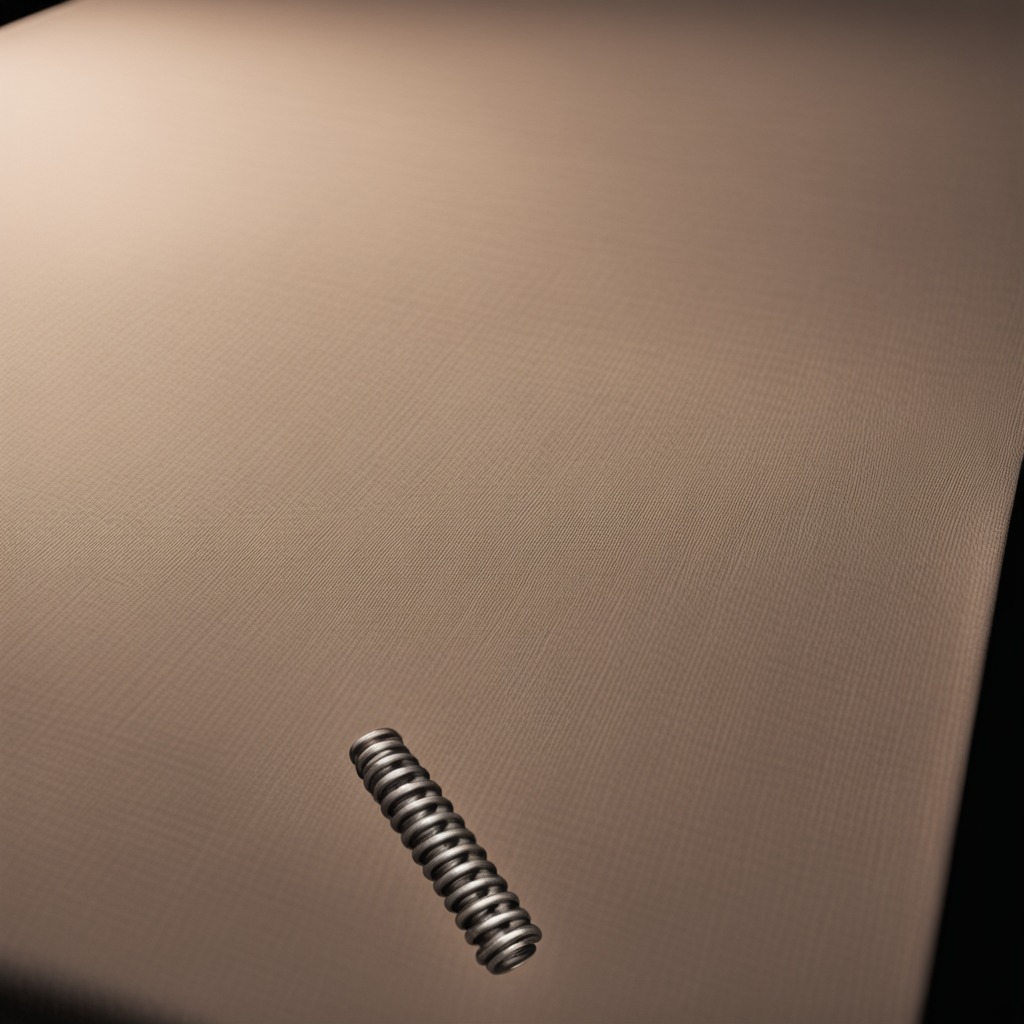
A coiled metal spring lies on a wooden table.